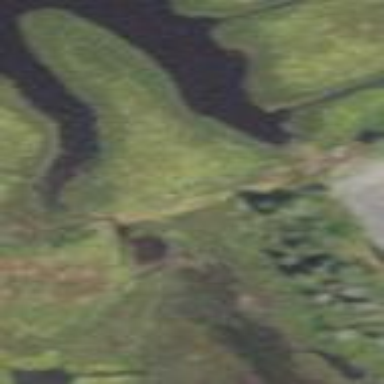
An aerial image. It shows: Tidal saltmarsh wetland area.